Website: macys
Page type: cross-sells
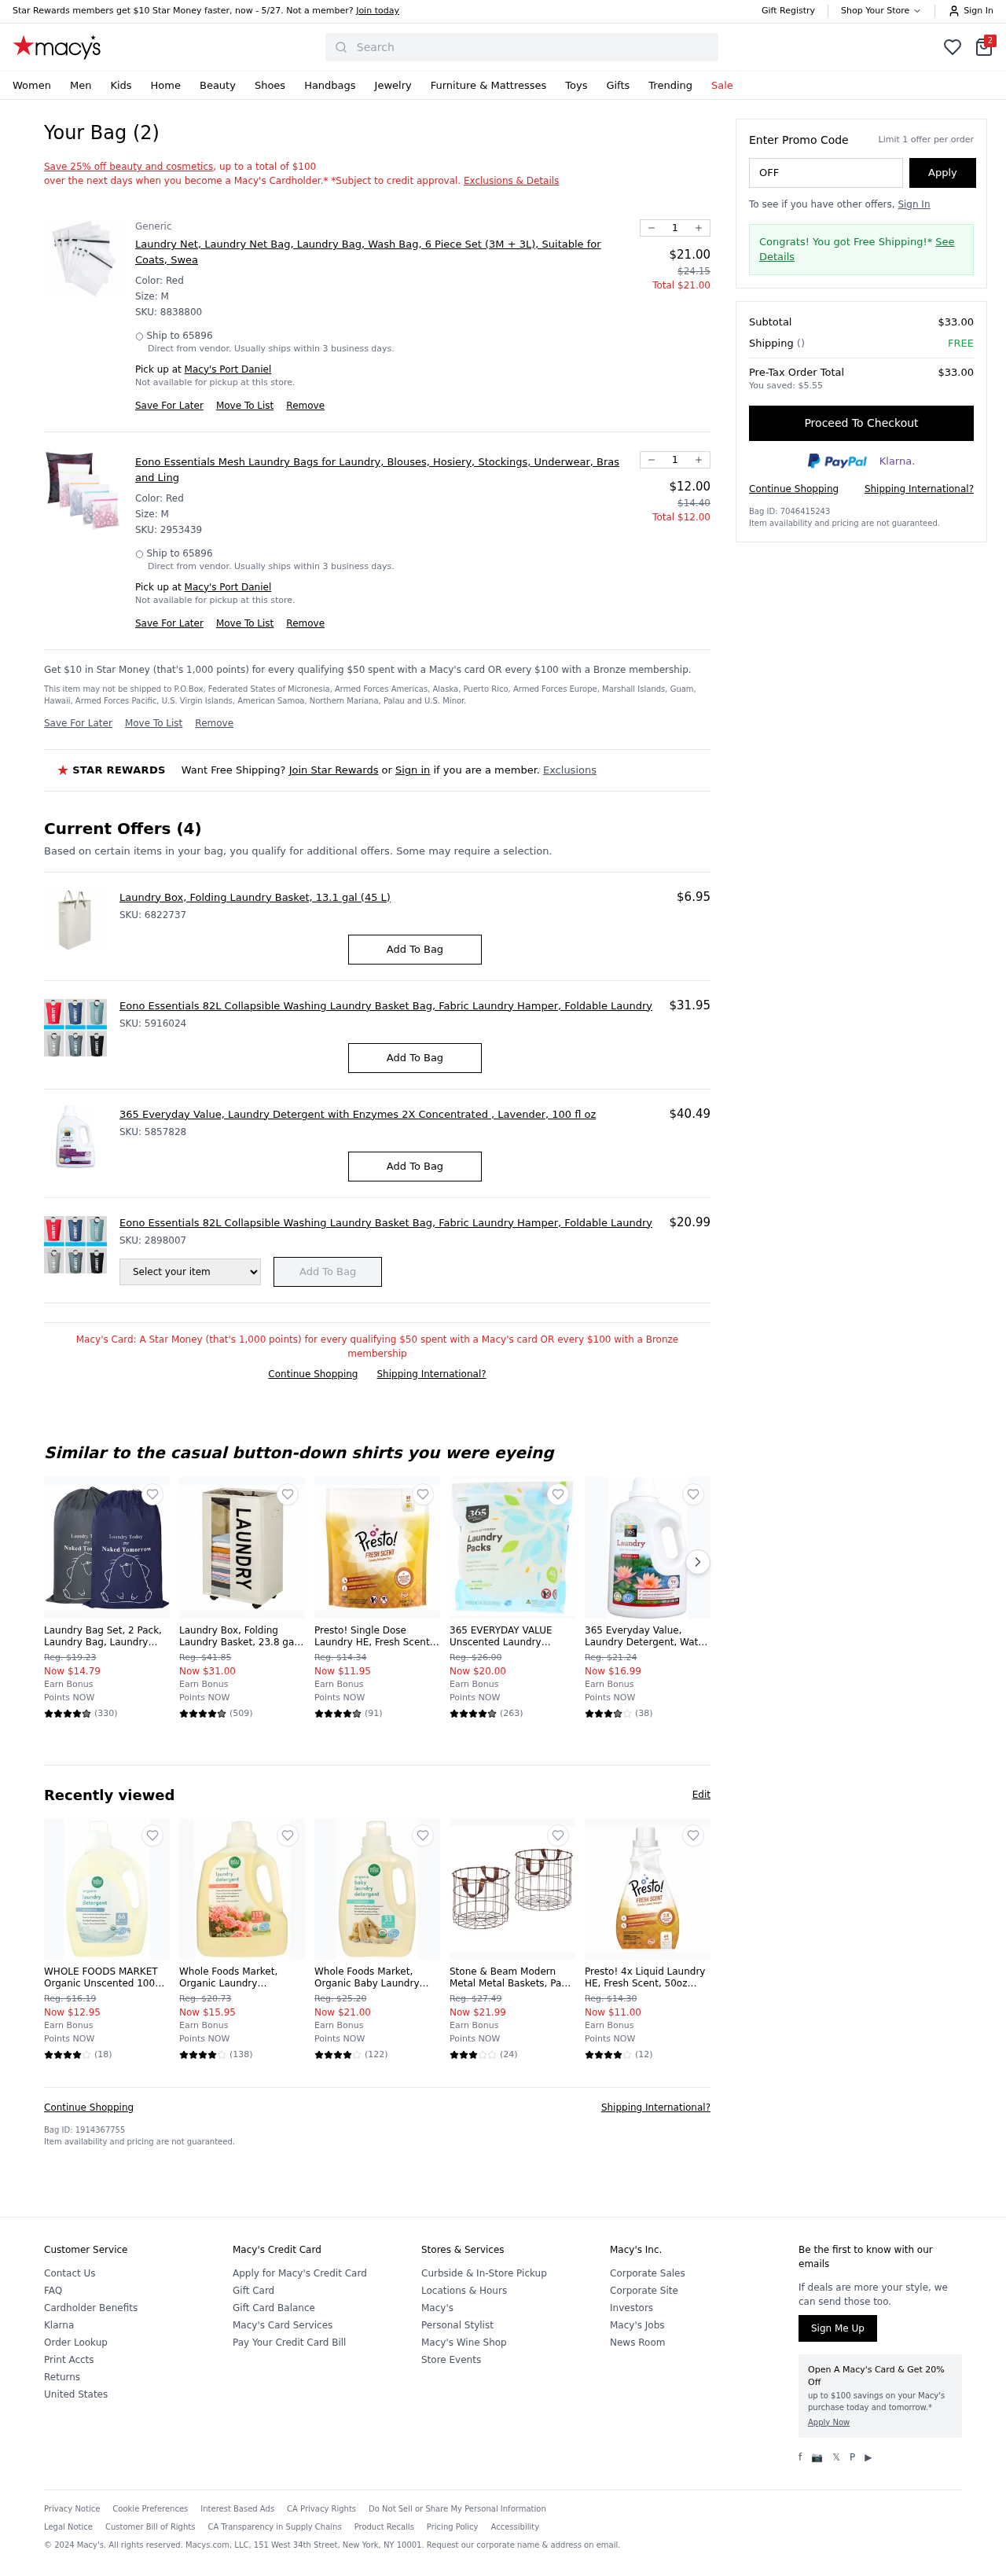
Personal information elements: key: PII_CITY
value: Port Daniel
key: PII_POSTCODE
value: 65896
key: PII_PROMO_CODE
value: OFF07
Product elements: key: PRODUCT10_NAME
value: WHOLE FOODS MARKET Organic Unscented 100oz Laundry Detergent, 100 FZ
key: PRODUCT10_NUM_RATINGS
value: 18
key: PRODUCT10_PRICE
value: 12.95
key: PRODUCT10_RATING
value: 4.2
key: PRODUCT11_NAME
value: Whole Foods Market, Organic Laundry Detergent (133 HE Loads), Citrus Geranium, 100 Fl Oz
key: PRODUCT11_NUM_RATINGS
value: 138
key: PRODUCT11_PRICE
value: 15.95
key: PRODUCT11_RATING
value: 4.2
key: PRODUCT12_NAME
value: Whole Foods Market, Organic Baby Laundry Detergent (33 HE Loads), Unscented, 50 Fl Oz
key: PRODUCT12_NUM_RATINGS
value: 122
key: PRODUCT12_PRICE
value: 21
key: PRODUCT12_RATING
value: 4.2
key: PRODUCT13_NAME
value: Stone & Beam Modern Metal Metal Baskets, Pack of 2, Brown
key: PRODUCT13_NUM_RATINGS
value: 24
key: PRODUCT13_PRICE
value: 21.99
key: PRODUCT13_RATING
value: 3.2
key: PRODUCT14_NAME
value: Presto! 4x Liquid Laundry HE, Fresh Scent, 50oz (Top)
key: PRODUCT14_NUM_RATINGS
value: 12
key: PRODUCT14_PRICE
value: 11
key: PRODUCT14_RATING
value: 4.4
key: PRODUCT15_NAME
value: Laundry Box, Folding Laundry Basket, 13.1 gal (45 L)
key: PRODUCT15_PRICE
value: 6.95
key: PRODUCT16_NAME
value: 365 Everyday Value, Laundry Detergent with Enzymes 2X Concentrated , Lavender, 100 fl oz
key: PRODUCT16_PRICE
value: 40.49
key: PRODUCT1_BRAND
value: Generic
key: PRODUCT1_NAME
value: Laundry Net, Laundry Net Bag, Laundry Bag, Wash Bag, 6 Piece Set (3M + 3L), Suitable for Coats, Swea
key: PRODUCT1_PRICE
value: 21
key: PRODUCT1_QUANTITY
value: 1
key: PRODUCT2_NAME
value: Eono Essentials Mesh Laundry Bags for Laundry, Blouses, Hosiery, Stockings, Underwear, Bras and Ling
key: PRODUCT2_PRICE
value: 12
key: PRODUCT2_QUANTITY
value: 1
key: PRODUCT3_NAME
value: Eono Essentials 82L Collapsible Washing Laundry Basket Bag, Fabric Laundry Hamper, Foldable Laundry
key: PRODUCT3_PRICE
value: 31.95
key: PRODUCT4_NAME
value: Eono Essentials 82L Collapsible Washing Laundry Basket Bag, Fabric Laundry Hamper, Foldable Laundry
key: PRODUCT4_PRICE
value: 20.99
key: PRODUCT5_NAME
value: Laundry Bag Set, 2 Pack, Laundry Bag, Laundry Basket, Drawstring Bag, Large Size Storage Bag, Travel
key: PRODUCT5_NUM_RATINGS
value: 330
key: PRODUCT5_PRICE
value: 14.79
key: PRODUCT5_RATING
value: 4.5
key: PRODUCT6_NAME
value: Laundry Box, Folding Laundry Basket, 23.8 gal (90 L)
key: PRODUCT6_NUM_RATINGS
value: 509
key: PRODUCT6_PRICE
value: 31
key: PRODUCT6_RATING
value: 4.6
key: PRODUCT7_NAME
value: Presto! Single Dose Laundry HE, Fresh Scent, 35ct
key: PRODUCT7_NUM_RATINGS
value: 91
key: PRODUCT7_PRICE
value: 11.95
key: PRODUCT7_RATING
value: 4.7
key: PRODUCT8_NAME
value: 365 EVERYDAY VALUE Unscented Laundry Detergent Liquid Packs 45 Count, 45 CT
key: PRODUCT8_NUM_RATINGS
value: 263
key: PRODUCT8_PRICE
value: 20
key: PRODUCT8_RATING
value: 4.6
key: PRODUCT9_NAME
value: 365 Everyday Value, Laundry Detergent, Water Lily, 128 fl oz
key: PRODUCT9_NUM_RATINGS
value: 38
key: PRODUCT9_PRICE
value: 16.99
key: PRODUCT9_RATING
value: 3.5
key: PRODUCT1_SKU
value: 8838800
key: PRODUCT1_ORIGINAL_PRICE
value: $24.15
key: PRODUCT1_TOTAL
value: $21.00
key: PRODUCT2_SKU
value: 2953439
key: PRODUCT2_ORIGINAL_PRICE
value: $14.40
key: PRODUCT2_TOTAL
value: $12.00
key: PRODUCT15_SKU
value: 6822737
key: PRODUCT3_SKU
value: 5916024
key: PRODUCT16_SKU
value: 5857828
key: PRODUCT4_SKU
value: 2898007
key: PRODUCT5_ORIGINAL_PRICE
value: Reg. $19.23
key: PRODUCT6_ORIGINAL_PRICE
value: Reg. $41.85
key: PRODUCT7_ORIGINAL_PRICE
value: Reg. $14.34
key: PRODUCT8_ORIGINAL_PRICE
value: Reg. $26.00
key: PRODUCT9_ORIGINAL_PRICE
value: Reg. $21.24
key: PRODUCT10_ORIGINAL_PRICE
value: Reg. $16.19
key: PRODUCT11_ORIGINAL_PRICE
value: Reg. $20.73
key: PRODUCT12_ORIGINAL_PRICE
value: Reg. $25.20
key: PRODUCT13_ORIGINAL_PRICE
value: Reg. $27.49
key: PRODUCT14_ORIGINAL_PRICE
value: Reg. $14.30
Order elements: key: ORDER_NUM_ITEMS
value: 2
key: ORDER_SUBTOTAL
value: $33.00
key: ORDER_TOTAL
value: $33.00
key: ORDER_SAVINGS
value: $5.55
Search elements: key: HEADER_SEARCH
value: Search